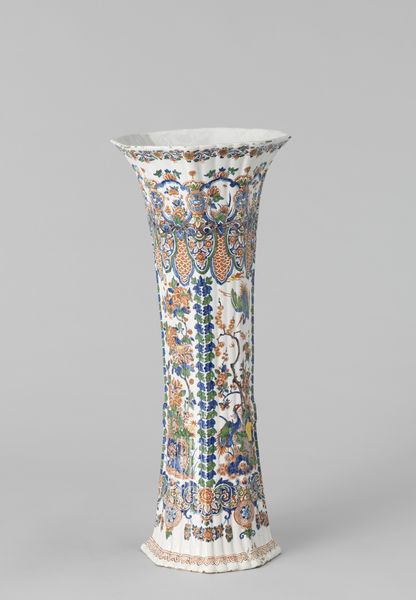
Titel: Vaas van veelkleurig beschilderde faience
Standort: Amsterdam
Institution: Rijksmuseum
Schlagwörter: blue, red, white, empty, green, old, yellow, flowers, picture, pink, plant, vase, nature, orange, narrow, color, shadow, bird, line, peacock, birds, rooster, photo, sculpture, peach, leaves, antique, art, ceramic, fish, opening, china, pottery, round, open, oriental, fluted, photograph, big, porcelain, ruffles, tall, painted, base, shape, stem, hollow, weiß, alt, thin, ribbed, nice, ornamente, jar, acanthus, skinny, slender, ribs, cool, artwork, decor, decorated, rim, verzierungen, plante, ruffled, jif, ridged